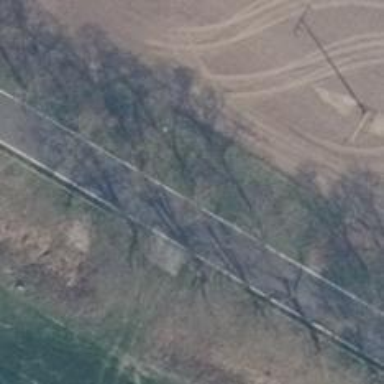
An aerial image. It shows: Avenue lined with deciduous broadleaved trees.